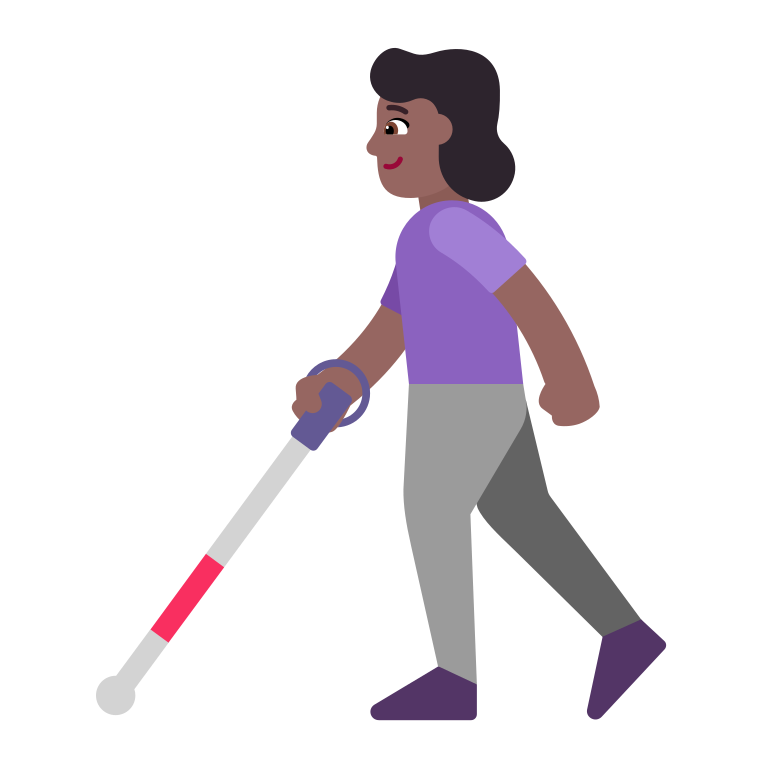
woman with white cane flat  dark